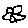
Label: flower